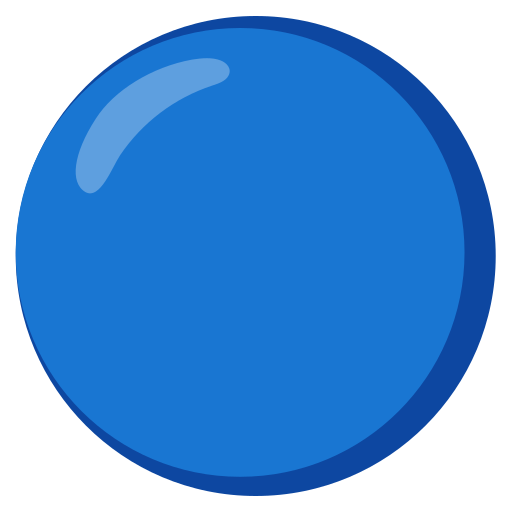
Emoji: 🔵